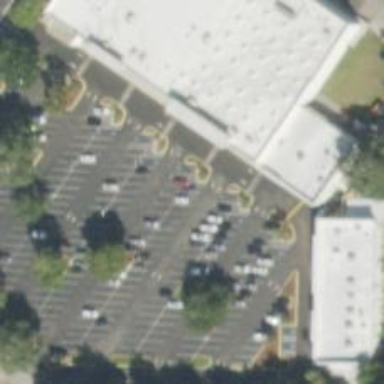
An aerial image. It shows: Parking space is available.